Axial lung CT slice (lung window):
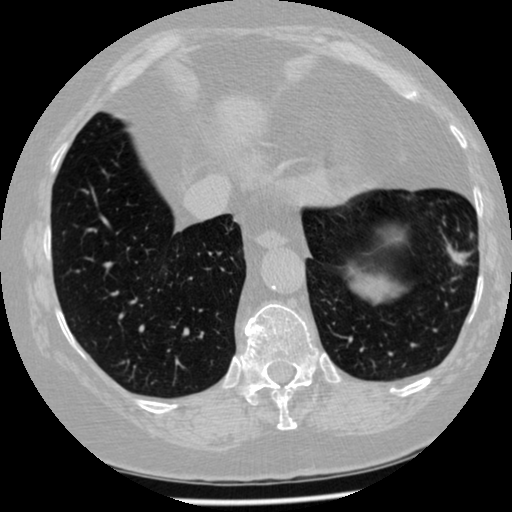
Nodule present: no